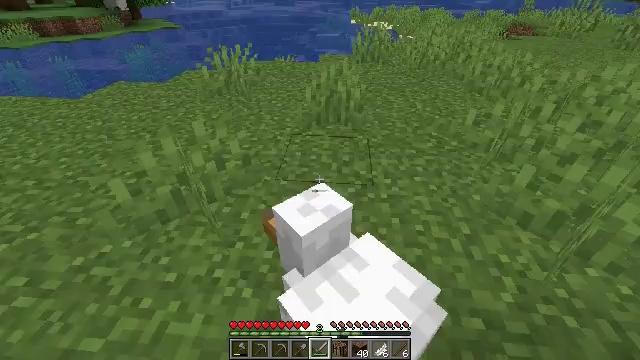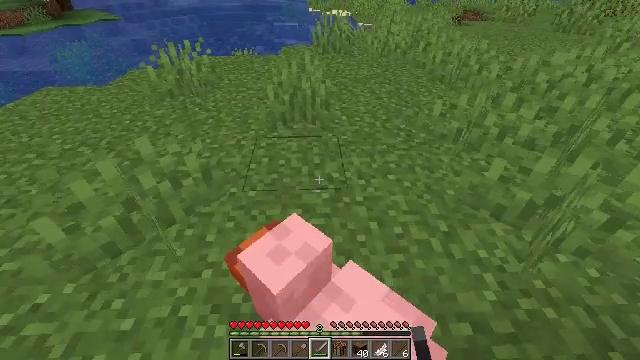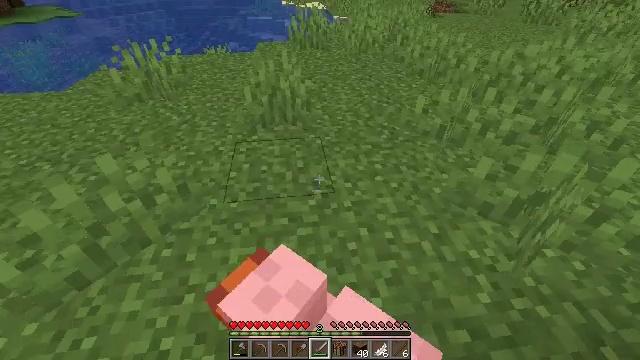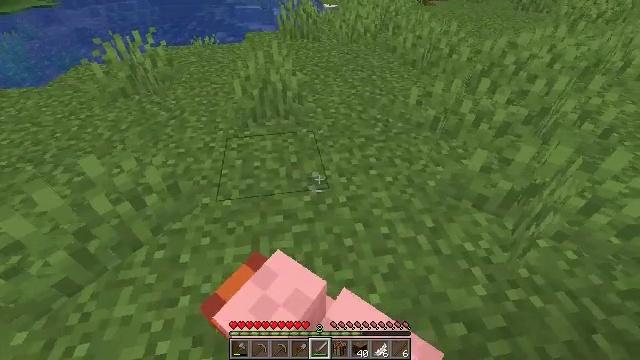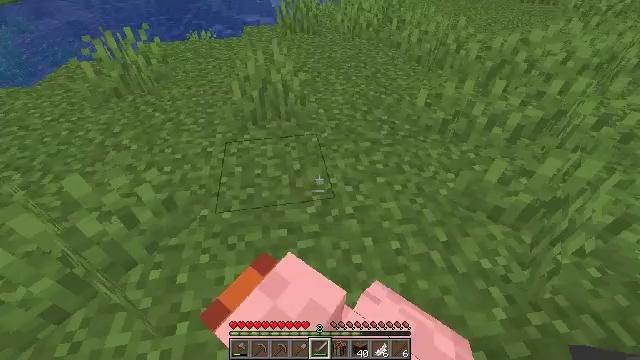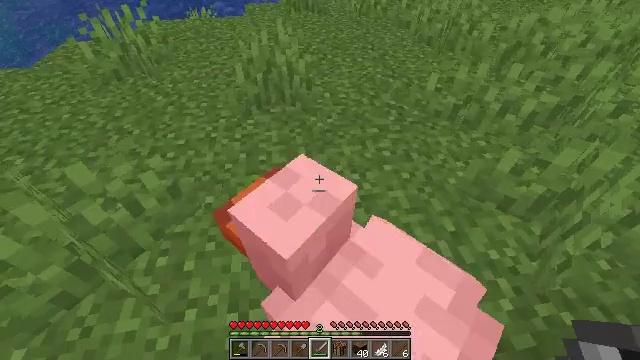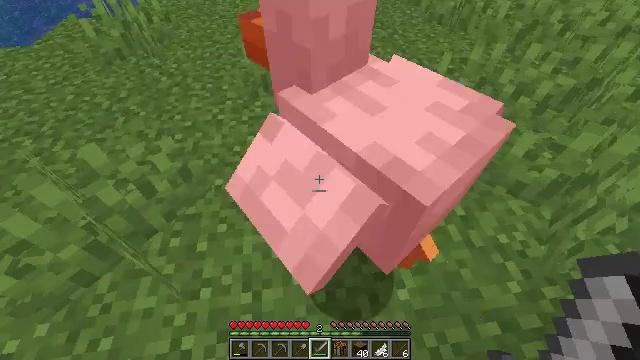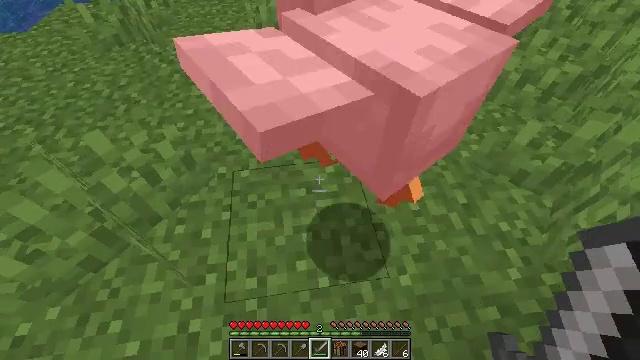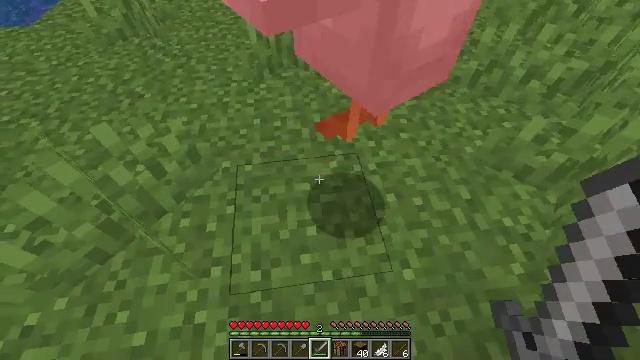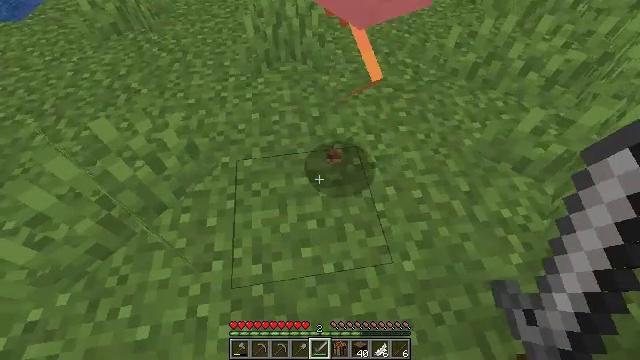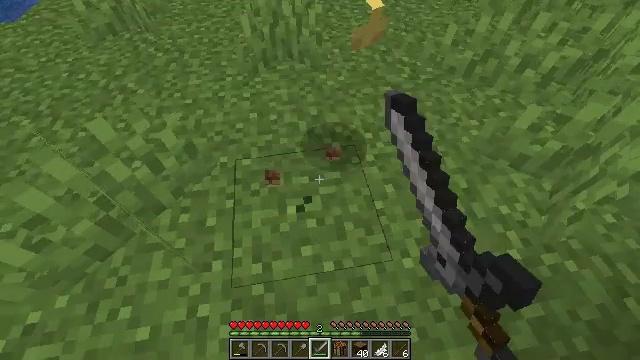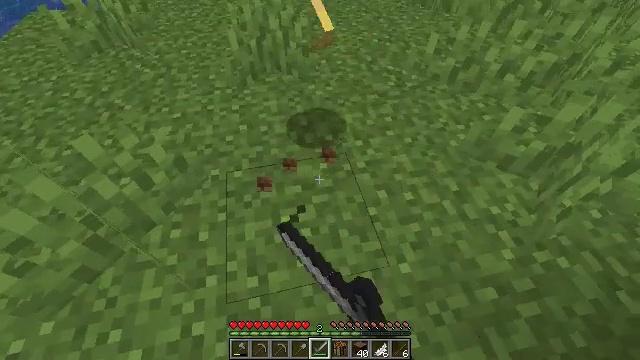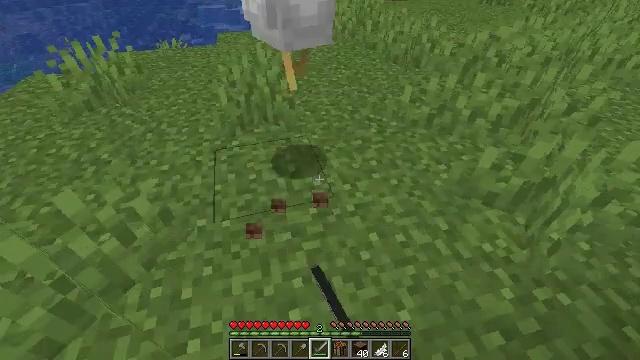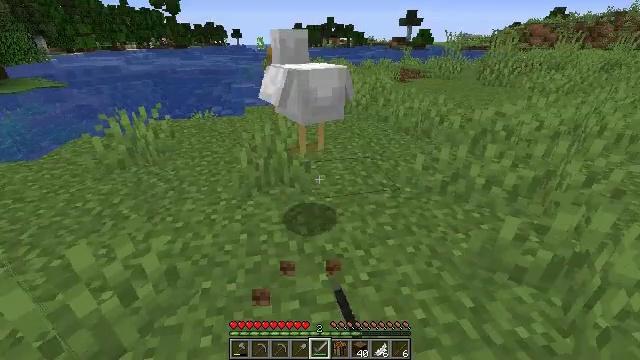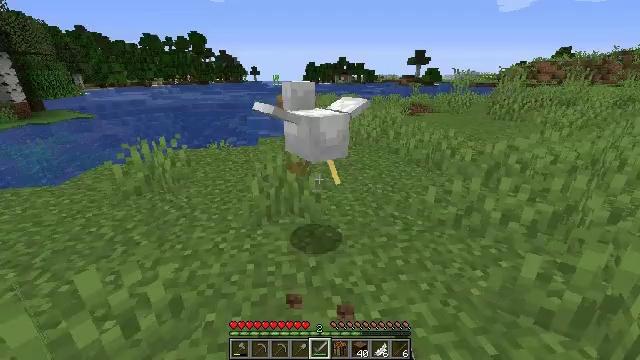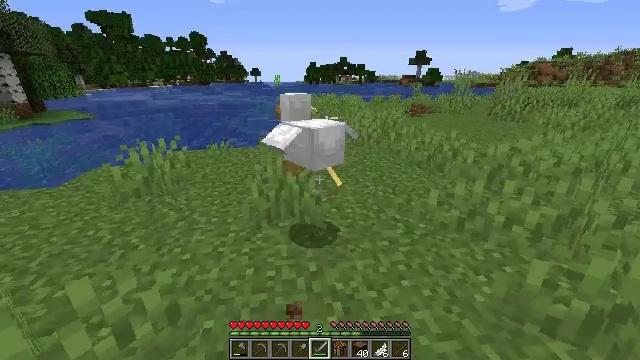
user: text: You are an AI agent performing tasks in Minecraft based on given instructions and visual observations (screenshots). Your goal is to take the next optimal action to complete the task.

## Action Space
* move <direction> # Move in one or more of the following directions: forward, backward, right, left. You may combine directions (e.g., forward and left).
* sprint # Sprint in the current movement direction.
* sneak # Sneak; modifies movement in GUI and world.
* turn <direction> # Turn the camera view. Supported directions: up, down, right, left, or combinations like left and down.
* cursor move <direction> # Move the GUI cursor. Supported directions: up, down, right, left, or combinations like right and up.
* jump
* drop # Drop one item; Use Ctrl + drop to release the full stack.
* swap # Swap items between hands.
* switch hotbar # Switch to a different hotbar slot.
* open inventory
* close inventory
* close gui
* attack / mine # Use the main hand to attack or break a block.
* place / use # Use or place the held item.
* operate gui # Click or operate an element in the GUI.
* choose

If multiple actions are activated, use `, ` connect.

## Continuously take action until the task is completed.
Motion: motion action
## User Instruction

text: Combat the chicken.
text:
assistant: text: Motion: move forward, turn right and down
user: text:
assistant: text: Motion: move forward, turn right and down
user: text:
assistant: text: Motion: move forward, turn right and down
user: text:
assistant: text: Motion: turn down
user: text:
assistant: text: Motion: turn down
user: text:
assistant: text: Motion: turn down
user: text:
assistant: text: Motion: turn down
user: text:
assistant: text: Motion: no_op
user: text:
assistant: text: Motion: turn down, attack / mine
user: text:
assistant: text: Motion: attack / mine
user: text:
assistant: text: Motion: turn right and up, attack / mine
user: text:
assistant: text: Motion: turn right and up
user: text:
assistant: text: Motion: turn left and up
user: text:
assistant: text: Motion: turn left and up
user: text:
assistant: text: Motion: move forward
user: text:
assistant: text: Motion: move forward, attack / mine
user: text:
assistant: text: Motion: move forward, attack / mine
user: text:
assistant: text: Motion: move forward, turn left and down, attack / mine
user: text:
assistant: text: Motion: move forward, turn left and down
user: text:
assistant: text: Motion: move forward
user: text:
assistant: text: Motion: no_op